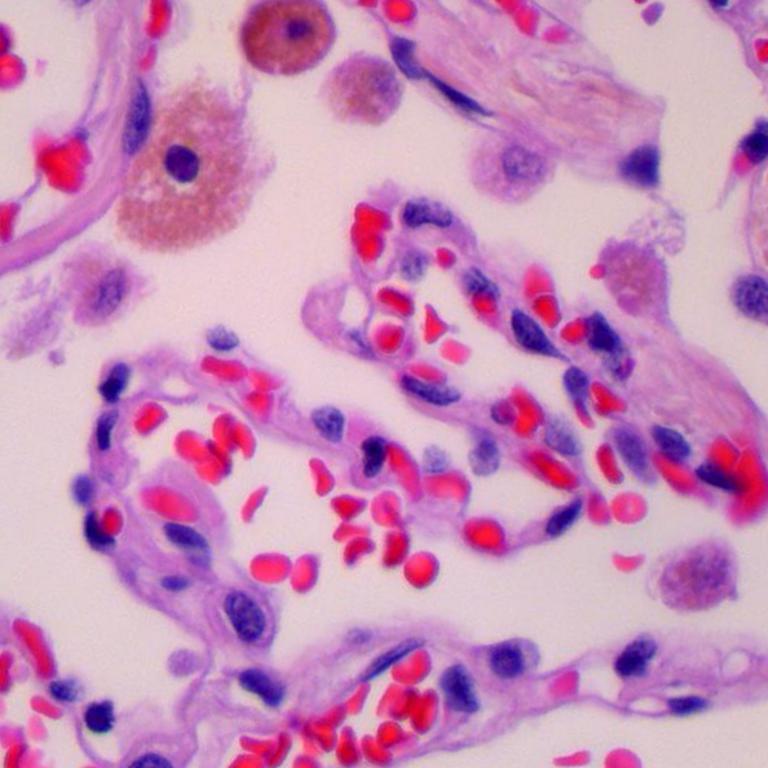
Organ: lung
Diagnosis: benign